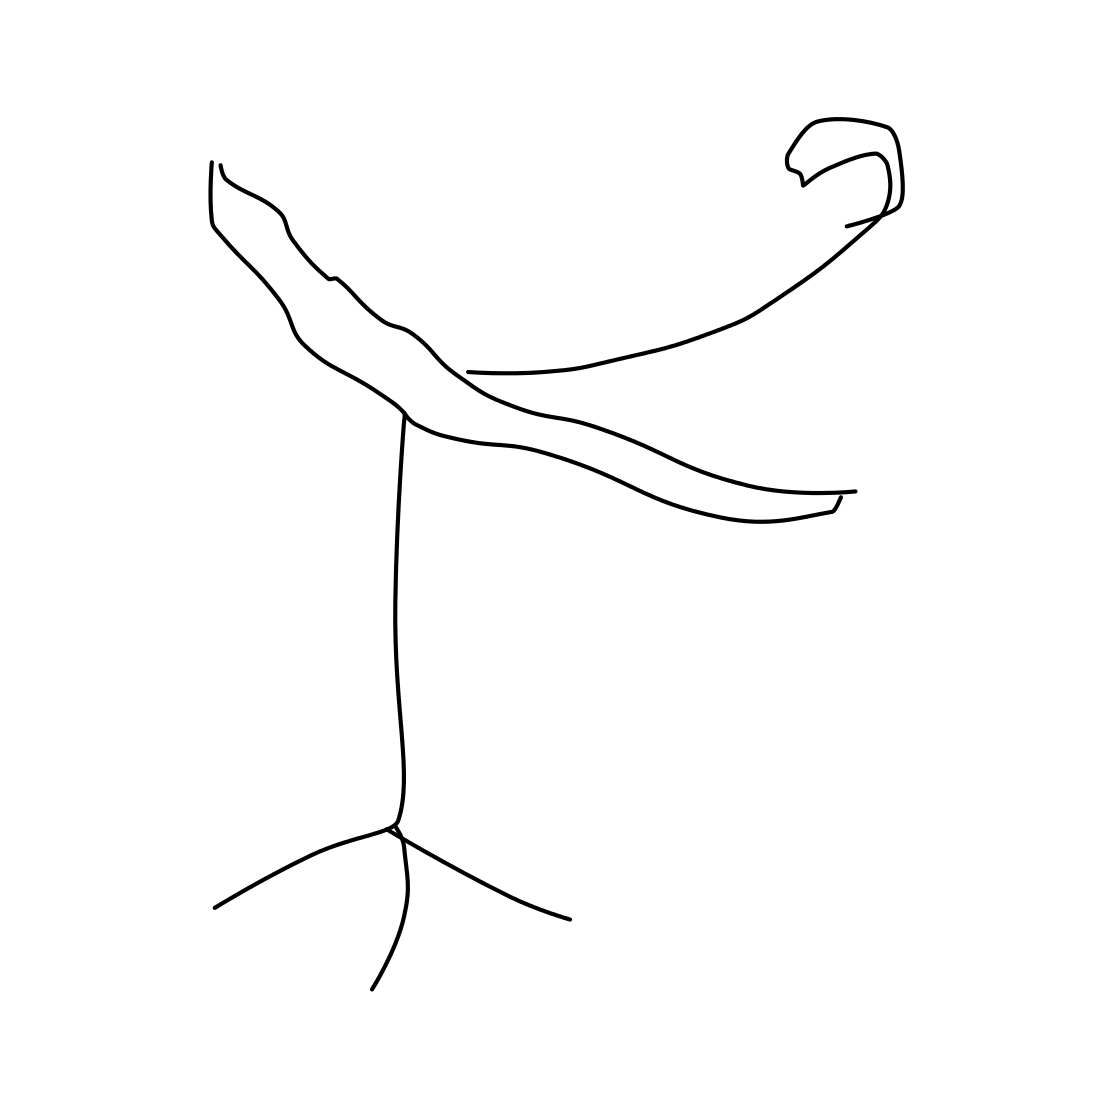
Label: satellite dish